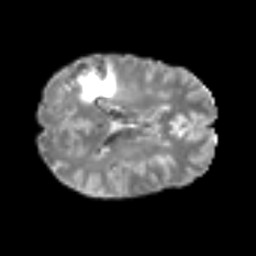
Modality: T2w
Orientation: axial
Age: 49
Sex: male
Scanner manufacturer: siemens
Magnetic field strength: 3 T
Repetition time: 6.1 s
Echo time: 0.101 s